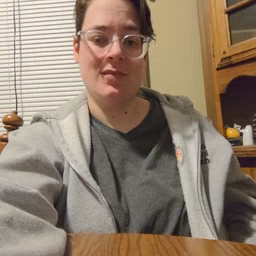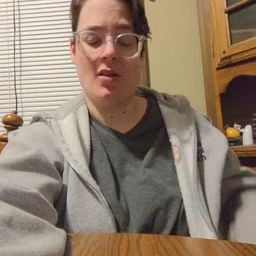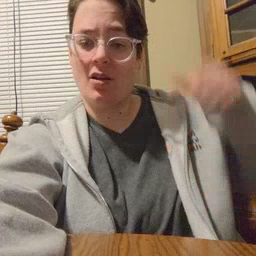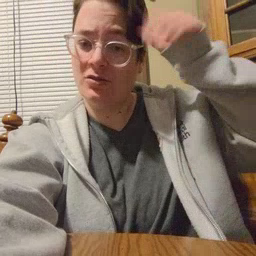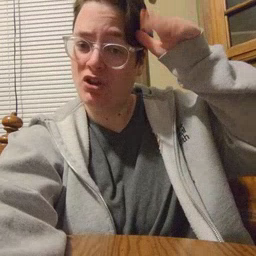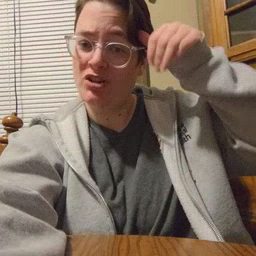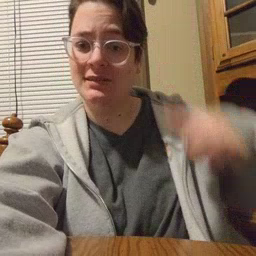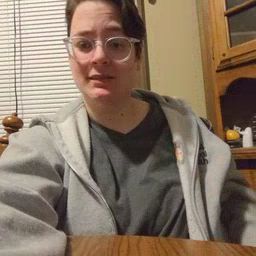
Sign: donkey